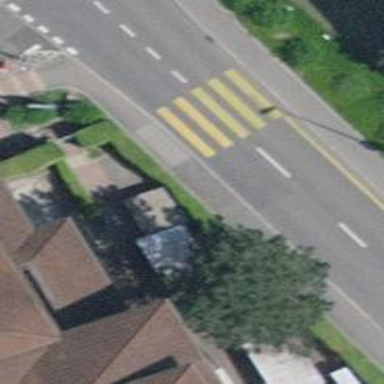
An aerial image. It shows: Kerb serving as barrier.